Chest X-ray. View position: PA
Patient age: 50
Patient sex: F
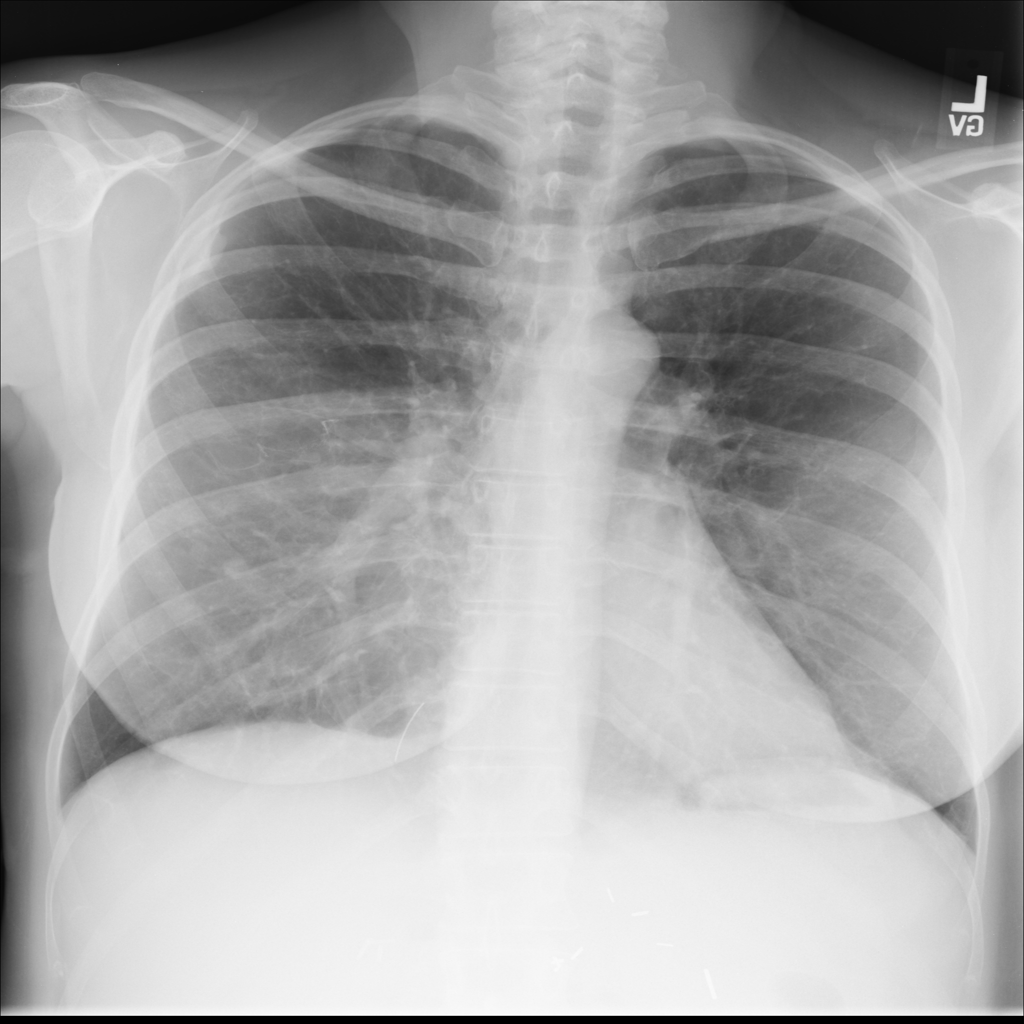
Finding: Pneumothorax